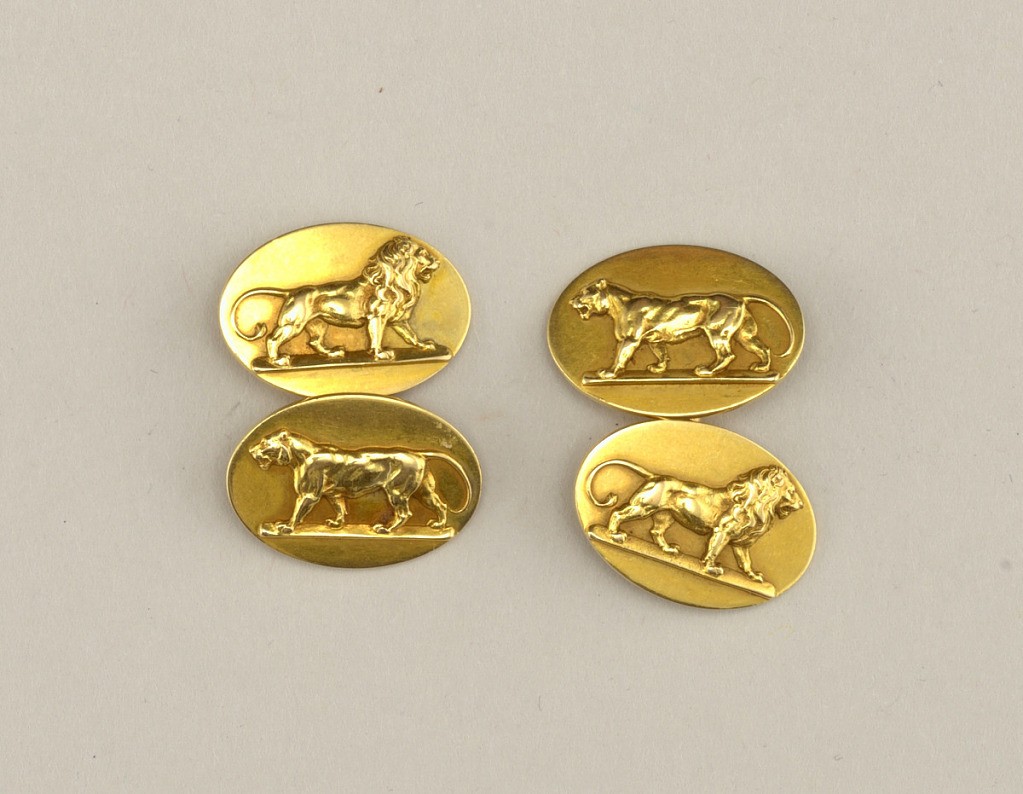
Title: Cuff link
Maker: Theodore W. Foster & Bro. Co.
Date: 19th century
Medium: Gold
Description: Relief ornament of a lion and  lioness